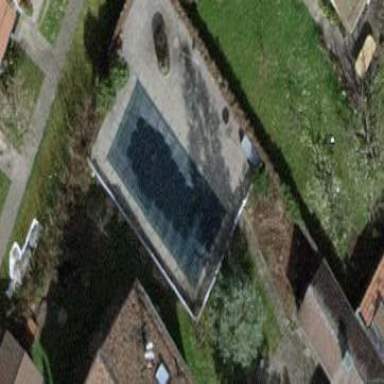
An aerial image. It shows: Swimming pool located in leisure land.